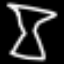
Label: hourglass